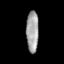
Tissue: lung
Cell type: Myeloid cells
Senescence score: 0.5423
Nuclear area (px): 496
Mean DAPI intensity: 162.236